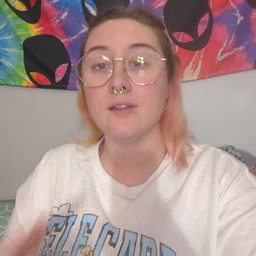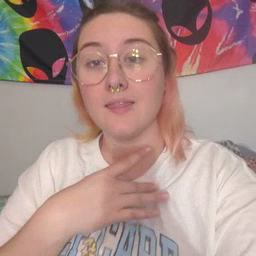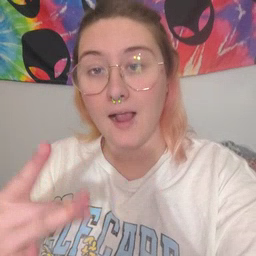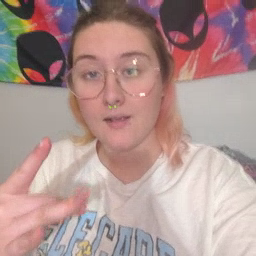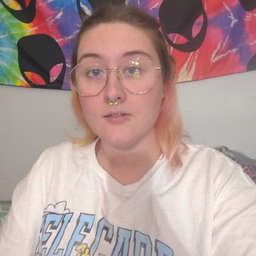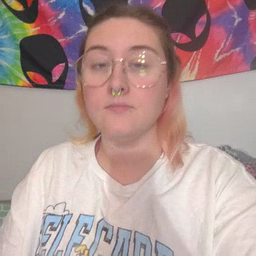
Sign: like